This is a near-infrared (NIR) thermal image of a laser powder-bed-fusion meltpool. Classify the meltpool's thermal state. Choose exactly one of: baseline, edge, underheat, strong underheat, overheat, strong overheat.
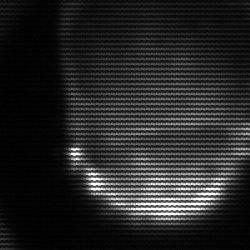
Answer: edge